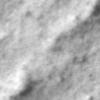
Label: no_change